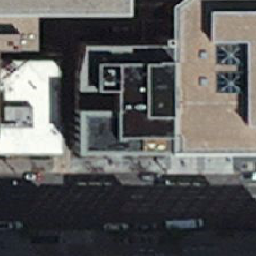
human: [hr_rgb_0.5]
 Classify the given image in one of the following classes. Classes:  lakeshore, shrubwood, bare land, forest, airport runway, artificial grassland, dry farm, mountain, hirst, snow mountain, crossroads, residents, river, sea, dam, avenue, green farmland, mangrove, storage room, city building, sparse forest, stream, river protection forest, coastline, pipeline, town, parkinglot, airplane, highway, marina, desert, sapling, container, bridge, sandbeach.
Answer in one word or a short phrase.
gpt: city building